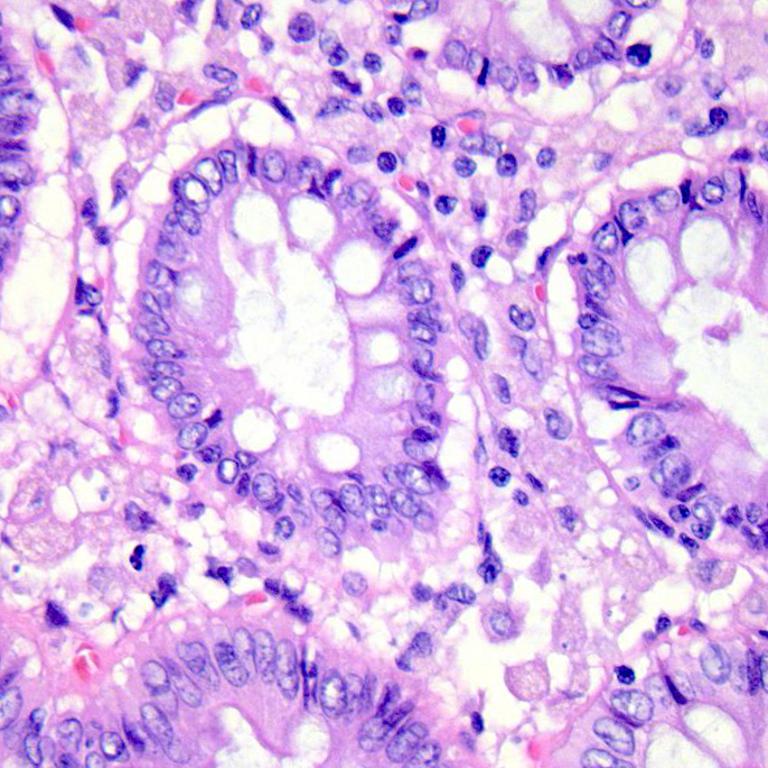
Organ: colon
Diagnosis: benign